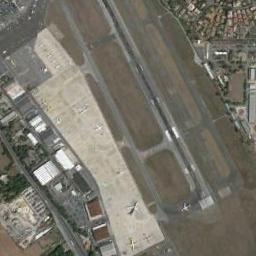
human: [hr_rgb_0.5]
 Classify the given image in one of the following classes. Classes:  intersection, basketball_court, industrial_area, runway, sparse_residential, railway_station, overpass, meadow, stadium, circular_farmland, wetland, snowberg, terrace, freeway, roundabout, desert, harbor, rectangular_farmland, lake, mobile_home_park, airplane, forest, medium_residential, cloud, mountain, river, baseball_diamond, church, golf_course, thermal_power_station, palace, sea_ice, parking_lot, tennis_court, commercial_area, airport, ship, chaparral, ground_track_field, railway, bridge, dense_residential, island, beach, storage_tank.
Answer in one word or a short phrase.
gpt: airport